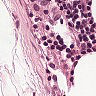
Metastatic tissue present: no